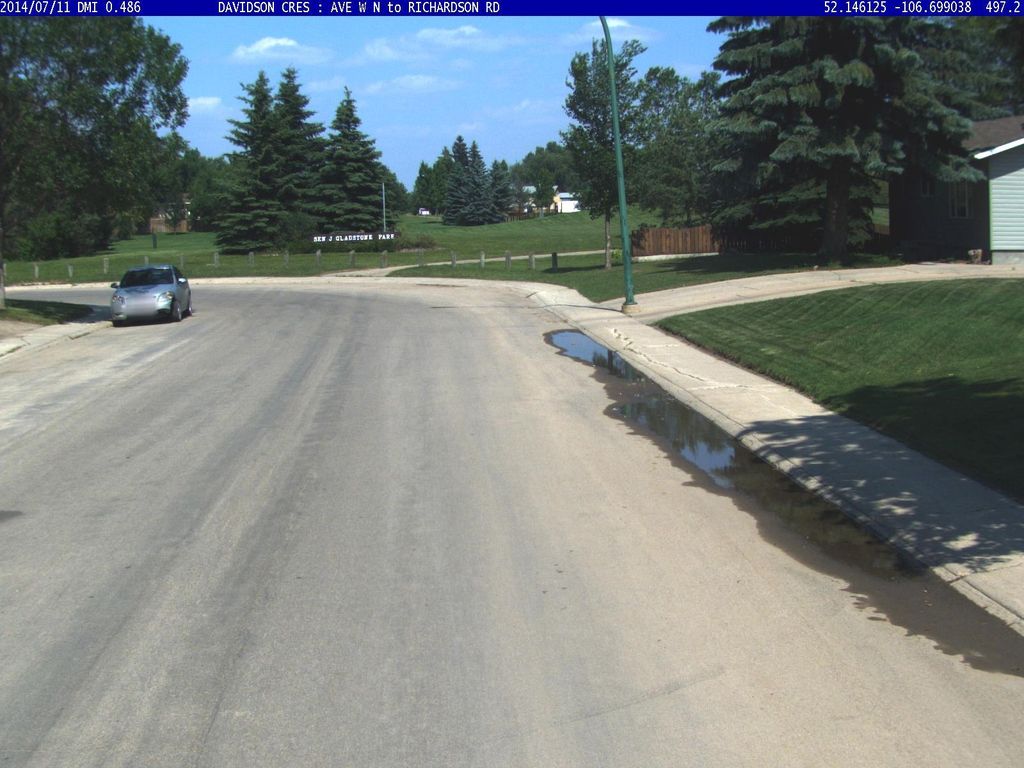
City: saskatoon